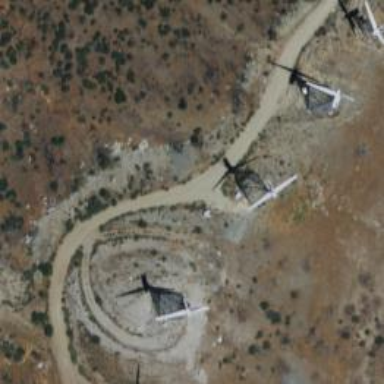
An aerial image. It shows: Wind generator using horizontal axis wind turbines.